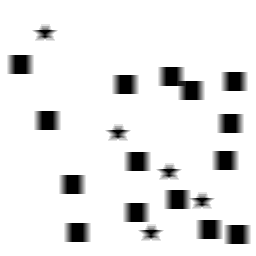
Squares: 15
Triangles: 0
Stars: 5
Total shapes: 20